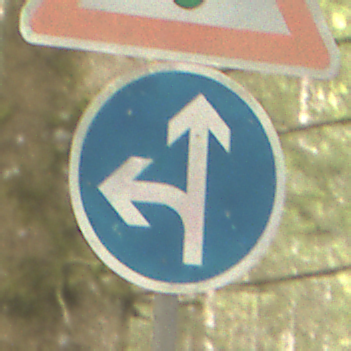
Verkehrszeichen: VorgeschriebeneFahrtrichtungGeradeausOderLinks
Zusatzzeichen oben: Lichtzeichenanlage
Umgebung: Outdoor, Nature
Tageszeit: MorningAfternoon
Wetter: Overcast
Licht: Natural
Jahreszeit: Winter
Kontrast: LowContrast